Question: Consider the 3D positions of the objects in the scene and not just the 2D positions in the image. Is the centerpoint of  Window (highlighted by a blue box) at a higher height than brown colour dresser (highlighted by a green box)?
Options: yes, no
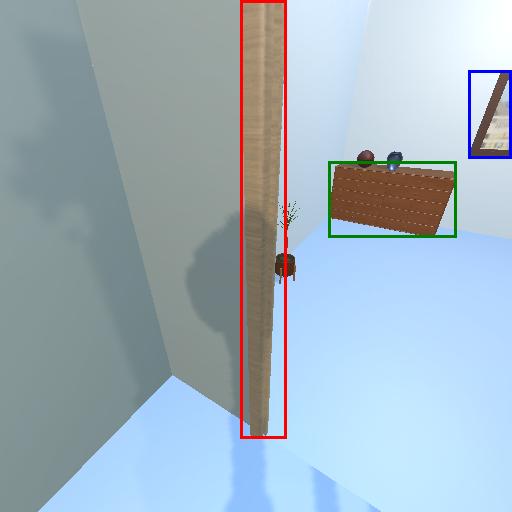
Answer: yes